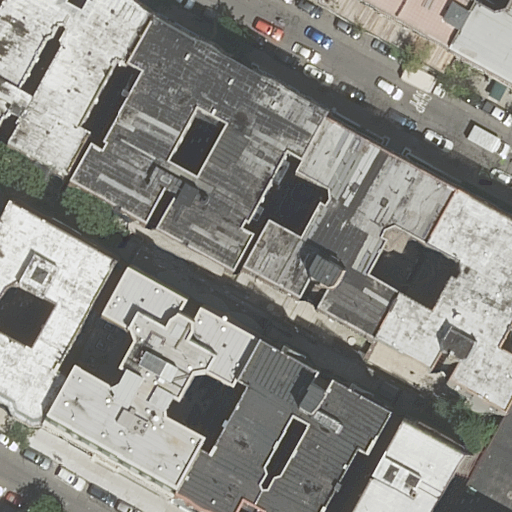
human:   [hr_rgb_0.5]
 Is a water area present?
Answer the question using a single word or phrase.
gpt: no

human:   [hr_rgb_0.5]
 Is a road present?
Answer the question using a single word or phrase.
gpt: yes

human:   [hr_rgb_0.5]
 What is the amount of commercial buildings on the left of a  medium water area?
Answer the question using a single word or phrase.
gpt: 0

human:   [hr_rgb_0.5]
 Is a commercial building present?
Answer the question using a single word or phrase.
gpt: no

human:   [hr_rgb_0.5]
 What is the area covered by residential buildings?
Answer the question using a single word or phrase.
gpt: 7268m2

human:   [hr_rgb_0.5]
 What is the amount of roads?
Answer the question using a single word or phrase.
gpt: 2

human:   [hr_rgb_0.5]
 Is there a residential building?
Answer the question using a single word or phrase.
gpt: yes

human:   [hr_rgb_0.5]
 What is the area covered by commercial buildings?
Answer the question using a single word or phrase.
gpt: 0m2

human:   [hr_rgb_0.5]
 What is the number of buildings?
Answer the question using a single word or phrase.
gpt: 11

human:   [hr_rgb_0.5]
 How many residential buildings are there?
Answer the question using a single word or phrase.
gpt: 11

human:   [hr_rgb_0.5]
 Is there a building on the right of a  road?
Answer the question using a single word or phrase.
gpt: yes

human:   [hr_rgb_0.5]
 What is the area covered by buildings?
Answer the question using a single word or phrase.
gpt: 7268m2

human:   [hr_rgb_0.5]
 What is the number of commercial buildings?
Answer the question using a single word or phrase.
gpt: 0

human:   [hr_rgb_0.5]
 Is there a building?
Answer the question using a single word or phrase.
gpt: yes

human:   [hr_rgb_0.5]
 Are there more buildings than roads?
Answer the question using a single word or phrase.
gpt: yes

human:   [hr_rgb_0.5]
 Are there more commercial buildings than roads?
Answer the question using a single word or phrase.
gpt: no

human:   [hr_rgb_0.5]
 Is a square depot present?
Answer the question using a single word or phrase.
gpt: no

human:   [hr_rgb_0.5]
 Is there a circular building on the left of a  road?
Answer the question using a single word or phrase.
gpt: no

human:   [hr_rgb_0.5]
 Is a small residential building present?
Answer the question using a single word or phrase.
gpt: no

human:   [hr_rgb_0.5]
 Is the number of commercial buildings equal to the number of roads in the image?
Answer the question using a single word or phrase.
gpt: no

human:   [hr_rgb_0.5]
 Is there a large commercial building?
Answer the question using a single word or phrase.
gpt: no

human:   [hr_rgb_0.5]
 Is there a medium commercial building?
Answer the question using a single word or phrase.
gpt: no

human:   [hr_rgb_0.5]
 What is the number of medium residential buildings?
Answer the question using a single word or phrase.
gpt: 5

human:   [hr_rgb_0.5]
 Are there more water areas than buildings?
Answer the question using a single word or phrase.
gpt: no

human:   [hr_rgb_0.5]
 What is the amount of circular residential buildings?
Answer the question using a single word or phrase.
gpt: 0

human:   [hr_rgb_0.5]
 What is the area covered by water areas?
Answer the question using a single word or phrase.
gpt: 0m2

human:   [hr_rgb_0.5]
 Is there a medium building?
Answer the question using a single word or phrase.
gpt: yes

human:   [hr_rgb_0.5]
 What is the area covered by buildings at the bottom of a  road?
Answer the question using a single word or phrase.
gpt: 5666m2

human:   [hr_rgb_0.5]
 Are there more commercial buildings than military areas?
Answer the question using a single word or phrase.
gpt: no

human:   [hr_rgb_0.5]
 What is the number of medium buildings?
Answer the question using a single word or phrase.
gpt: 5

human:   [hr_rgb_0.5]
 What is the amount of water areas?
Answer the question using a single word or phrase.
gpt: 0

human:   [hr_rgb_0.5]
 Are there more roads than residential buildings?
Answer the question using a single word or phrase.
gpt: no

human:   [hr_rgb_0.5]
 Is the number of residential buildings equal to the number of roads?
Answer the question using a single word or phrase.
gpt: no

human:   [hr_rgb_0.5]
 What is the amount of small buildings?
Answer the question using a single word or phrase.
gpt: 0

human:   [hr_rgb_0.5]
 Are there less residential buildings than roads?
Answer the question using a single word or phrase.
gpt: no

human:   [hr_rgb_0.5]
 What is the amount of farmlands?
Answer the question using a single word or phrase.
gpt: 0

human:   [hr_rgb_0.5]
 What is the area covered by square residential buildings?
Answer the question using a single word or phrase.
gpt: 0m2

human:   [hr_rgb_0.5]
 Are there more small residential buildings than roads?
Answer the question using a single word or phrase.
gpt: no

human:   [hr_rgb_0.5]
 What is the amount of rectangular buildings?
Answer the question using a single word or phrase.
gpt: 3

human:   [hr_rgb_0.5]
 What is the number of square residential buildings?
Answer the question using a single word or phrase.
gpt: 0

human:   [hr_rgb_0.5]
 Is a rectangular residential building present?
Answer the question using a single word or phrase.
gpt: yes

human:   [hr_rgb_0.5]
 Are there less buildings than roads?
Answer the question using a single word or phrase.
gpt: no

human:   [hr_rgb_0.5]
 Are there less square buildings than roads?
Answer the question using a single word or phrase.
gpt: yes

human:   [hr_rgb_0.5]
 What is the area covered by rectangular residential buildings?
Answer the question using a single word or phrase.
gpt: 502m2

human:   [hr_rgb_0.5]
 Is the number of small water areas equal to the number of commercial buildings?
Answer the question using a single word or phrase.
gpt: yes

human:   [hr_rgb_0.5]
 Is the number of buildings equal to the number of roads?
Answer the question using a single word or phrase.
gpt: no

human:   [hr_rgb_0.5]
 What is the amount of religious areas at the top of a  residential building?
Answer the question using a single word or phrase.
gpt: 0

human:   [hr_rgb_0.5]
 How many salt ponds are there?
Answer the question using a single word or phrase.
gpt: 0

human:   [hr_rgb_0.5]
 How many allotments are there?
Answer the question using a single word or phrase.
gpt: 0

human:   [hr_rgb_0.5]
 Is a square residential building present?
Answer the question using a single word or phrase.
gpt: no

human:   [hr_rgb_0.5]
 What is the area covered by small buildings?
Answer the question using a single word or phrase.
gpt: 0m2

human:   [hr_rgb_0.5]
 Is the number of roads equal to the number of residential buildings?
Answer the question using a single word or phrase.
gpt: no

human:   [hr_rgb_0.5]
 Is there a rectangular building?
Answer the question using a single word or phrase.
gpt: yes

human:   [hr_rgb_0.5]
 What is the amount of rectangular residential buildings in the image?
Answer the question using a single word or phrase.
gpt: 3

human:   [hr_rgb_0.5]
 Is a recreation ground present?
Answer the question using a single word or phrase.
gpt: no

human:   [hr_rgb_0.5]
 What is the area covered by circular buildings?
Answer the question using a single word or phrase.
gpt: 0m2

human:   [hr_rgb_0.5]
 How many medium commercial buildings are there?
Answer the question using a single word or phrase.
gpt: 0

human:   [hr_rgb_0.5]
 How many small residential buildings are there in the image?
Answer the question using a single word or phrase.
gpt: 0

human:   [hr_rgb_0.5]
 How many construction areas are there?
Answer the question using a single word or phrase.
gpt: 0

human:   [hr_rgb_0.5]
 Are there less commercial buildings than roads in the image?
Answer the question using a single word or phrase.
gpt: yes

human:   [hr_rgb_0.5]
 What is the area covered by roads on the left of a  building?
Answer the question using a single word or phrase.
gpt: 0m2

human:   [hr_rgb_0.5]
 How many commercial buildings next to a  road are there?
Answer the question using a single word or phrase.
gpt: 0

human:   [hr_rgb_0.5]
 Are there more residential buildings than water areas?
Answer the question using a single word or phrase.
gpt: yes

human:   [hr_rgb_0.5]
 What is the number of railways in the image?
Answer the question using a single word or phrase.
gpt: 0